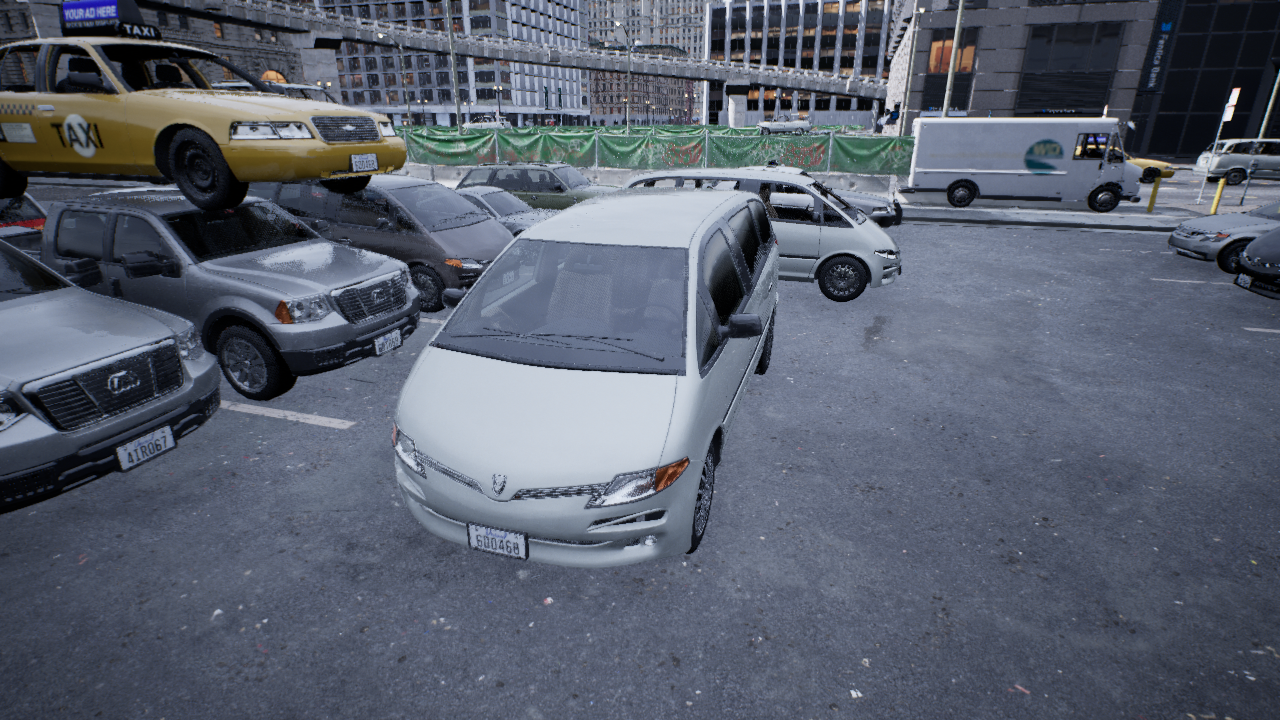
Venue: arterial
Lighting: overcast
Vehicle rig: minivan